Current action and preconditions to check: trajectory_clear

Your task: For each precondition in the list above, predict whether it will hold at this action.

Consider the current scene as observed from the mobile robot's camera, and analyze the predicted future states of all dynamic agents (e.g., people, animals, vehicles, or any moving entities) within the NEXT SECOND.

IMPORTANT: Only answer "very likely" if you are absolutely certain—based on strong, clear evidence—that a dynamic agent will violate the precondition in the predicted future state. Do NOT answer "very likely" for unlikely, ambiguous, or low-probability risks.

Ask yourself for each precondition: Is there a high probability, with clear and convincing evidence, that the predicted future states of any dynamic agent will interfere with the predicted future state of the currently executing action within the NEXT SECOND, causing that precondition to fail?

Assess the risk level based on these predictions. Use "likely" or "very likely" if motions create a clear risk of interference.

Use "neutral" or "improbable" if agents are nearby but their predicted paths are clearly diverging or non-conflicting.

Failure Risk Categories: "very improbable", "improbable", "neutral", "likely", "very likely"

Answer Format: Output ONLY the probability_of_failure value from these categories: "very improbable", "improbable", "neutral", "likely", "very likely"

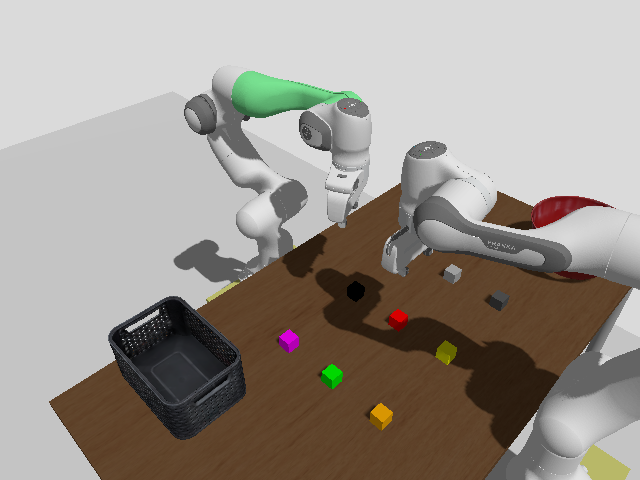

Answer: likely